Brain MRI, modality: hrT2
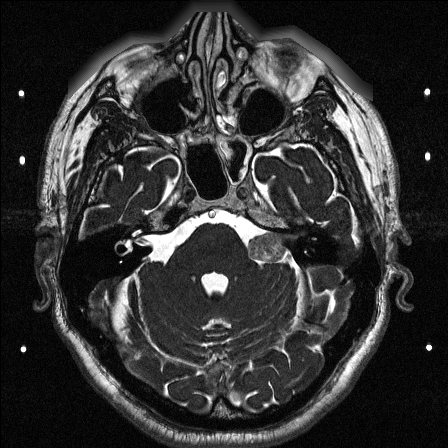